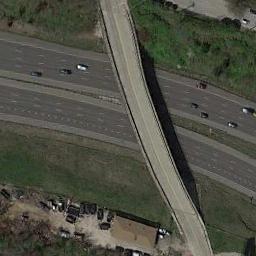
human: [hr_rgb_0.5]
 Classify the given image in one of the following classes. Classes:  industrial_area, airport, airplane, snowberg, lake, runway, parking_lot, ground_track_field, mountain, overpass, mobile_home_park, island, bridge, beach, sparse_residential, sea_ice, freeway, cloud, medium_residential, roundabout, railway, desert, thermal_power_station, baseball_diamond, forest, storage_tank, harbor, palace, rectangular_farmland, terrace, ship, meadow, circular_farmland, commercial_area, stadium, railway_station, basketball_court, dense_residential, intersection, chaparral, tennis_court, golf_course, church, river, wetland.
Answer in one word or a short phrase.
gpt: overpass